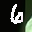
Label: 6